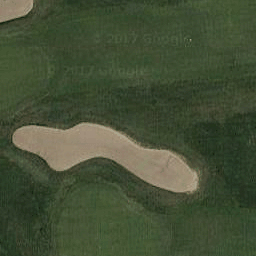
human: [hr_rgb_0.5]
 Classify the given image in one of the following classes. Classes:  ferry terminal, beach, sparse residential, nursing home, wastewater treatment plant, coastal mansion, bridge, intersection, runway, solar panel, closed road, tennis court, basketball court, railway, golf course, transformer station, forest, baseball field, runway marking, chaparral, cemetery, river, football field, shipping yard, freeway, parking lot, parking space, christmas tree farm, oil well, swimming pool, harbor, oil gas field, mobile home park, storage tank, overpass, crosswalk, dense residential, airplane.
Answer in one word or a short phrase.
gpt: golf course